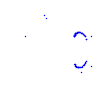
Particle: proton